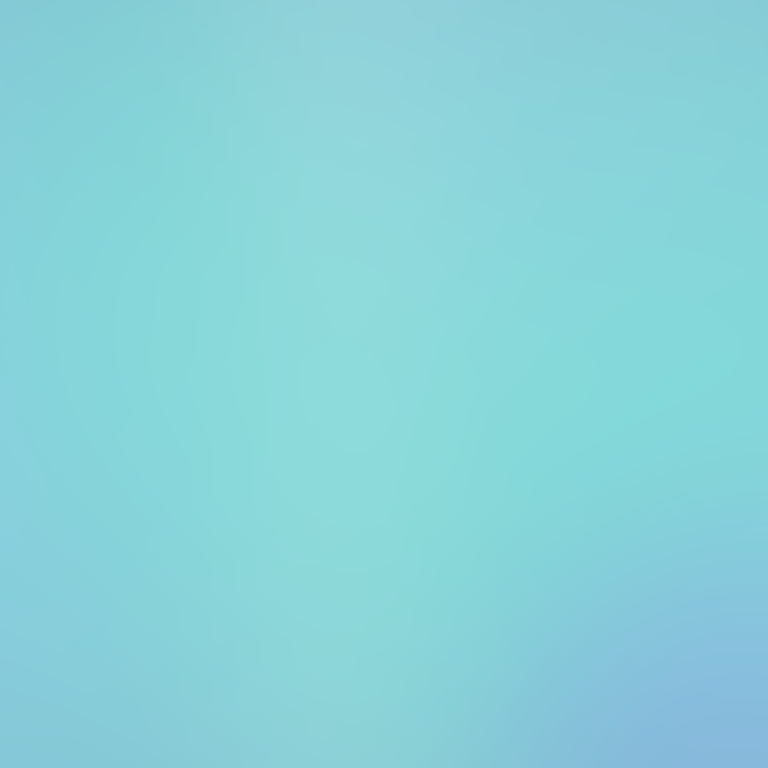
Abstract light effect, smooth gradient from soft teal to light blue, calm atmosphere, diffuse light, no room, no furniture, no objects.